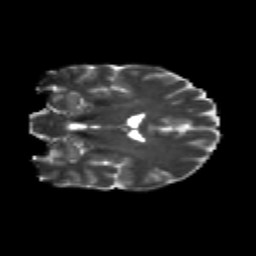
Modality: T2w
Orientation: coronal
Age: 52
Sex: male
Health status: healthy
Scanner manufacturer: siemens
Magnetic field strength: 3 T
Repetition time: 10.8 s
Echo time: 0.082 s